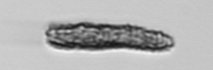
Label: Pseudochattonella_farcimen